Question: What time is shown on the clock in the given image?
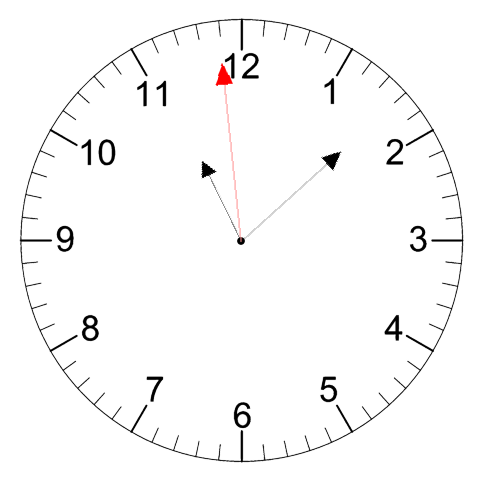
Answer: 11:07:59